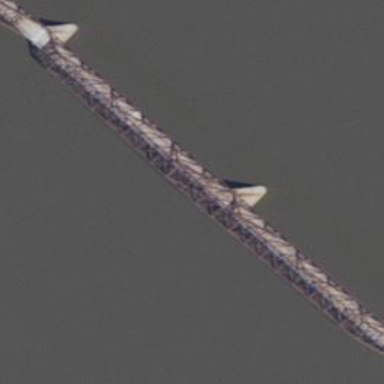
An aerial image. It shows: Pier supporting bridge.